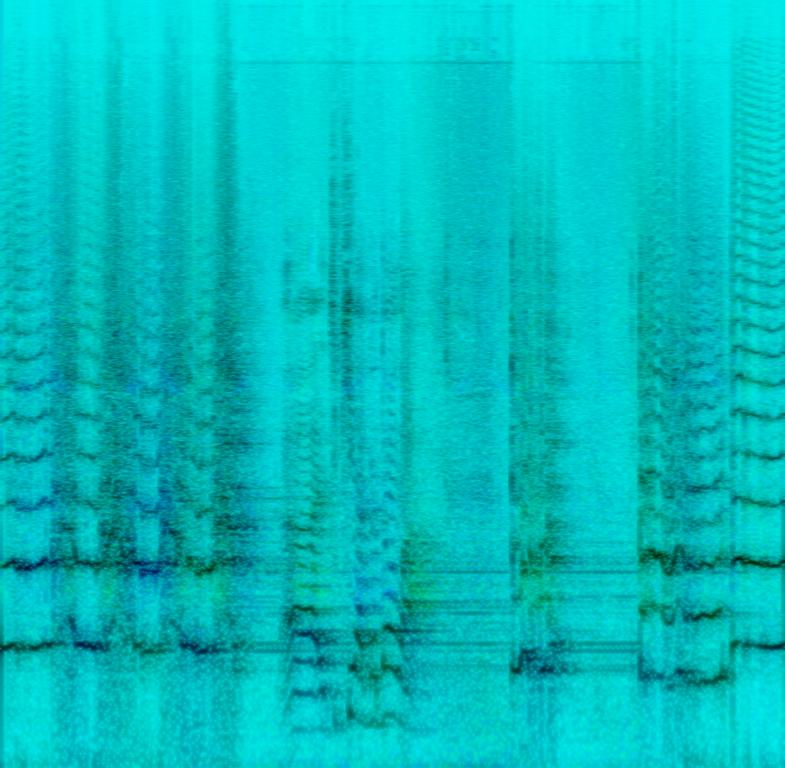
The low quality recording features a flat male vocal talking in-between resonating shofar melody. It sounds like a traditional instrument and it is reverberant, as it was probably recorded in a medium size room.